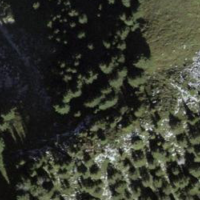
EUNIS habitat code: 23
Species observed at this site:
Vaccinium uliginosum